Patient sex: M
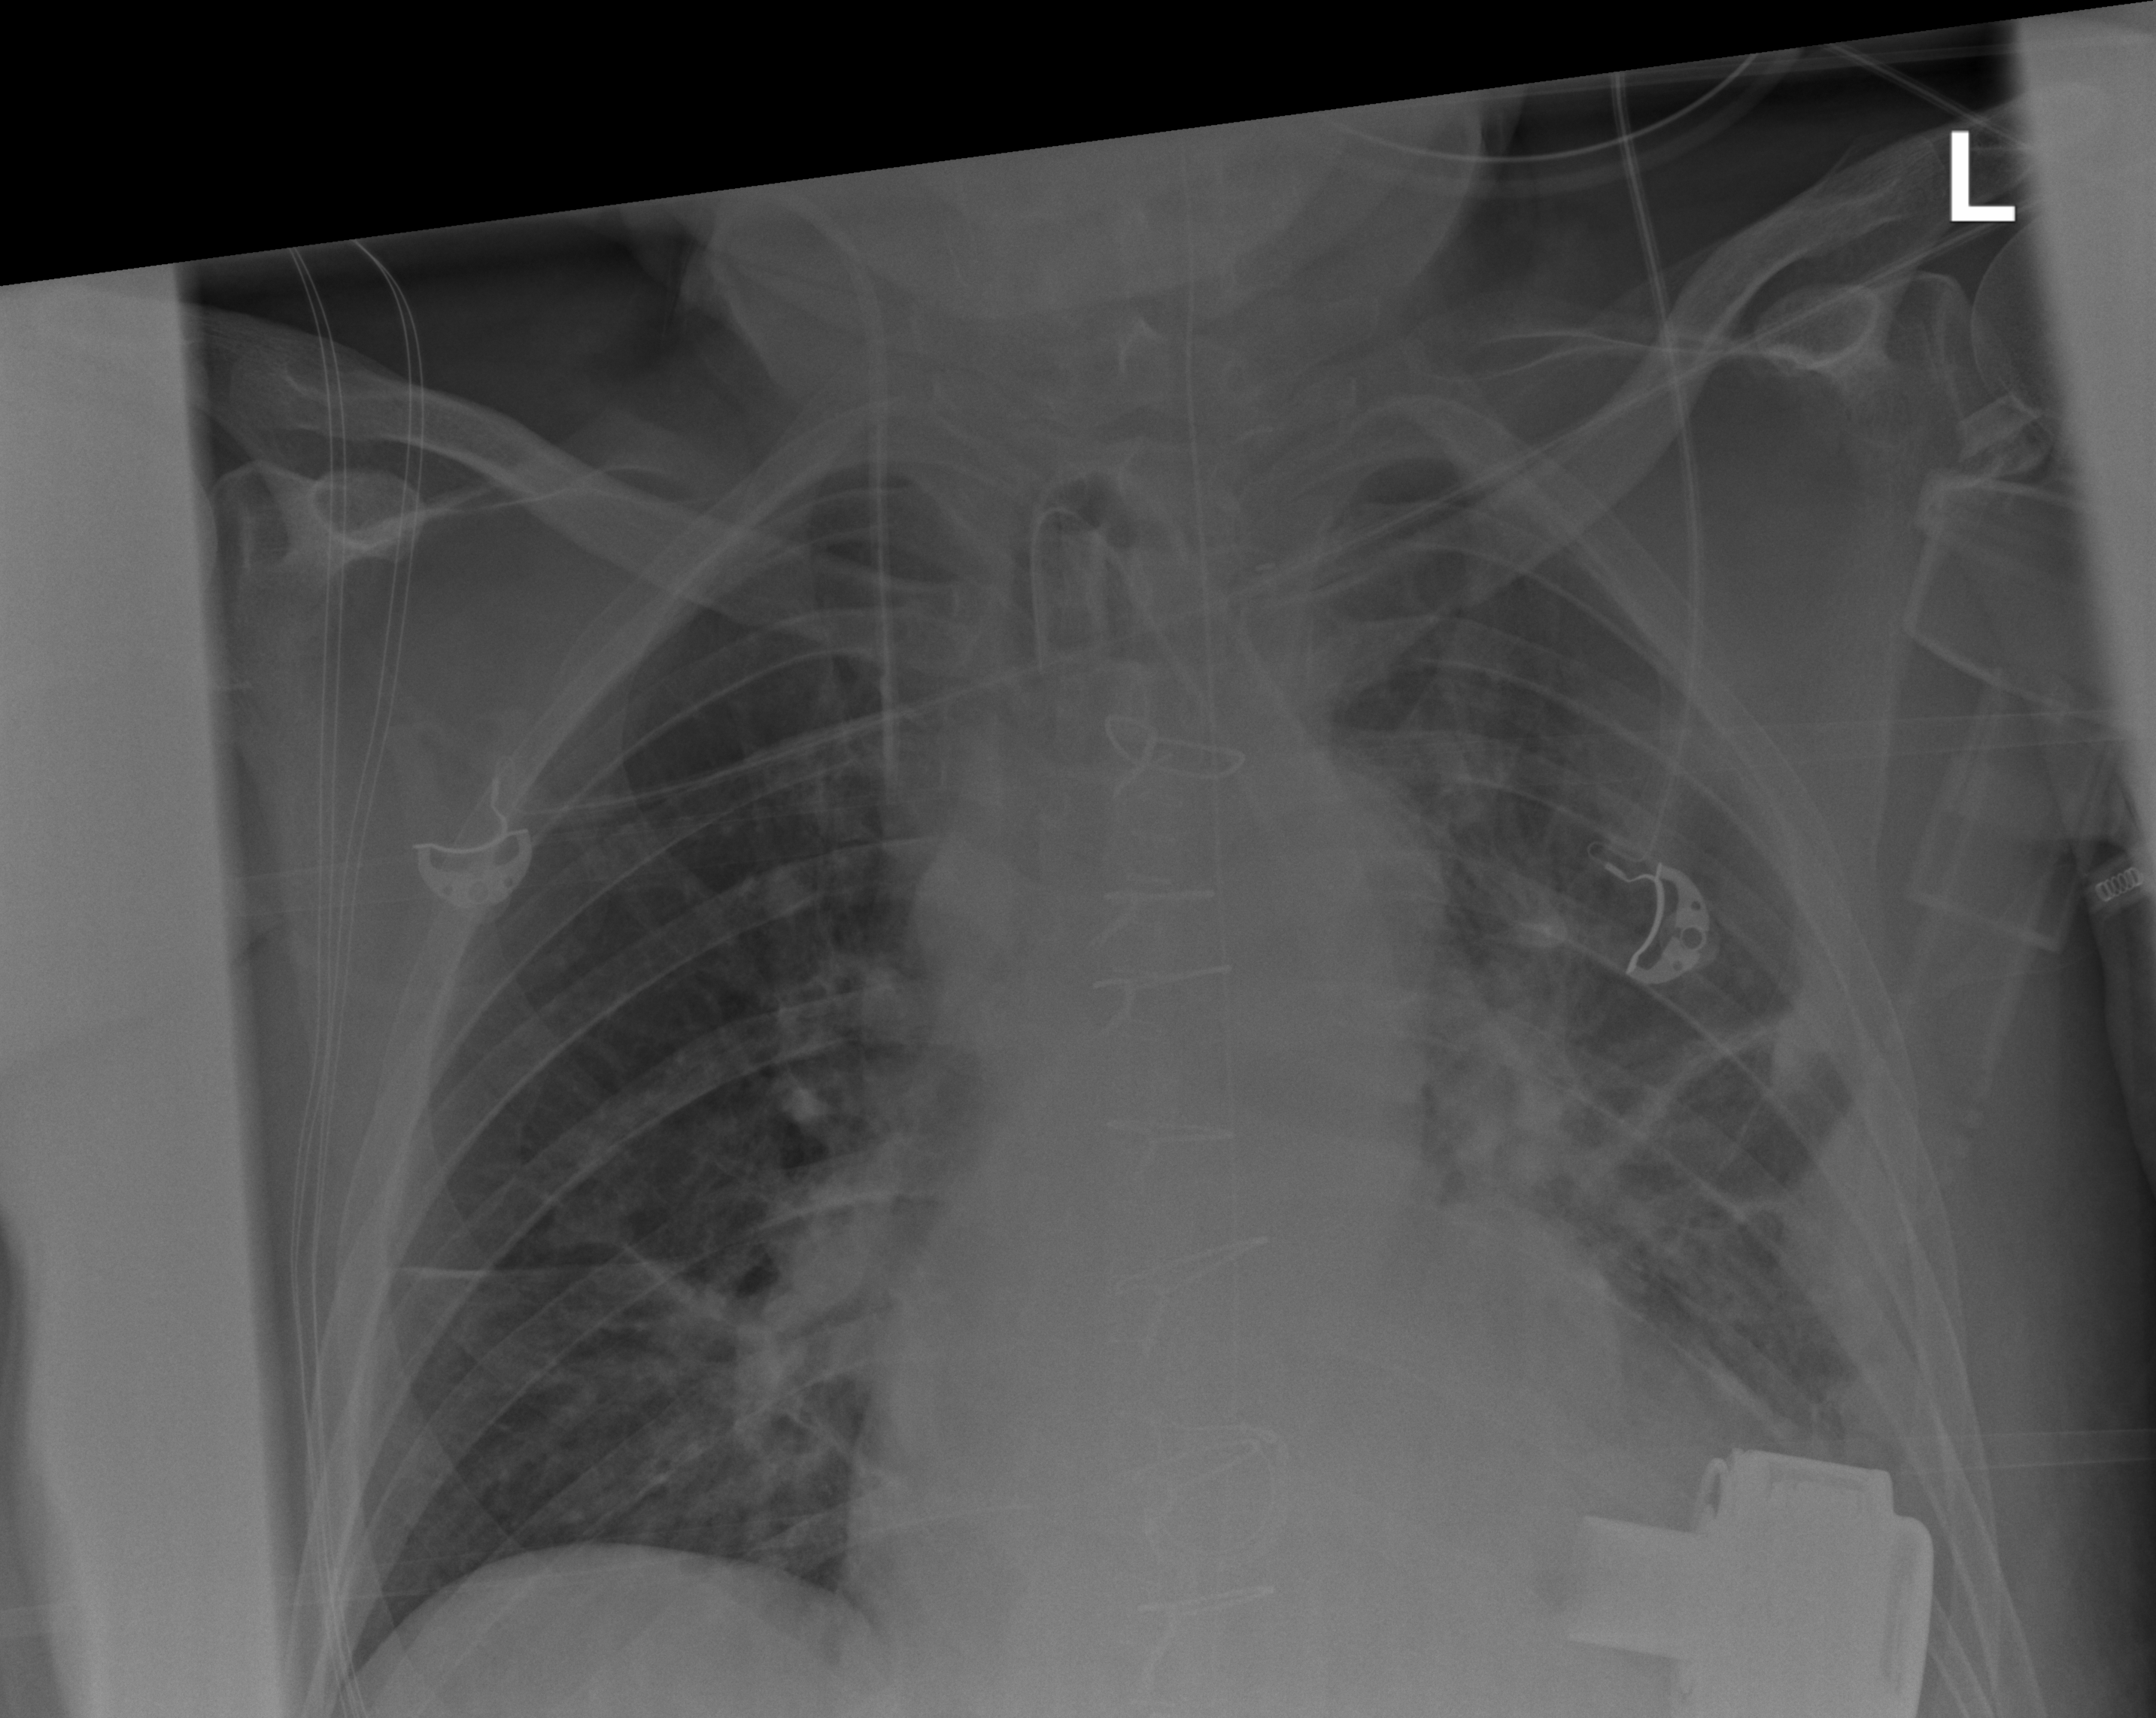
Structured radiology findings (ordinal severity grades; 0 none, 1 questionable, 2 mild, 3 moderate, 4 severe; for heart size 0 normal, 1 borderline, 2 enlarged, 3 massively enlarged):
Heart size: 1
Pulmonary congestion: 0
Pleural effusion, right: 0
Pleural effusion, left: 0
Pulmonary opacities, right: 0
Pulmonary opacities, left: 0
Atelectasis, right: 0
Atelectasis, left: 2